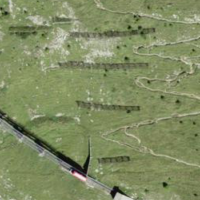
EUNIS habitat code: 23
Species observed at this site:
Pimpinella major
Anthyllis vulneraria